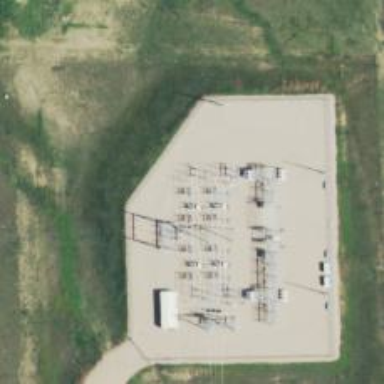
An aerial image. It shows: Switch used for power control.